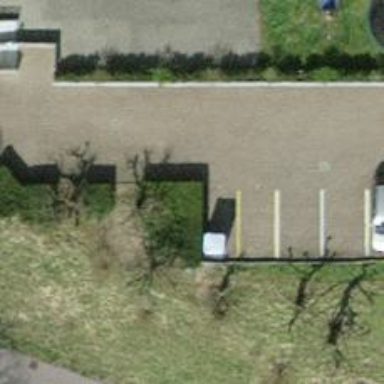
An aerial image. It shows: Hedge barrier.